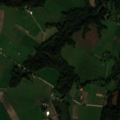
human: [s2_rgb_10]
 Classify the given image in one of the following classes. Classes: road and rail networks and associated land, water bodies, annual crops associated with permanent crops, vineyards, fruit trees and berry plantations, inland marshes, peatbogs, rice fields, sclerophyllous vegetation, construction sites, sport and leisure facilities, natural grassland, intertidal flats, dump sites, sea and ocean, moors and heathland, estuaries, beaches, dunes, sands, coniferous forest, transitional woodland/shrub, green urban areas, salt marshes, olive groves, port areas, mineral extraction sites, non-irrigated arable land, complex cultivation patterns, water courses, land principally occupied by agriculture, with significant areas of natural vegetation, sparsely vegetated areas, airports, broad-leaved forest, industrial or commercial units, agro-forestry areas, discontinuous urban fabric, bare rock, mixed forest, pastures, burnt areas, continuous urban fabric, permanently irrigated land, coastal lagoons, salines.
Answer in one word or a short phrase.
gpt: non-irrigated arable land, pastures, land principally occupied by agriculture, with significant areas of natural vegetation, broad-leaved forest, coniferous forest, mixed forest